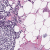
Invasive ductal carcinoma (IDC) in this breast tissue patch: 1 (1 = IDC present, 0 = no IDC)